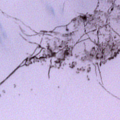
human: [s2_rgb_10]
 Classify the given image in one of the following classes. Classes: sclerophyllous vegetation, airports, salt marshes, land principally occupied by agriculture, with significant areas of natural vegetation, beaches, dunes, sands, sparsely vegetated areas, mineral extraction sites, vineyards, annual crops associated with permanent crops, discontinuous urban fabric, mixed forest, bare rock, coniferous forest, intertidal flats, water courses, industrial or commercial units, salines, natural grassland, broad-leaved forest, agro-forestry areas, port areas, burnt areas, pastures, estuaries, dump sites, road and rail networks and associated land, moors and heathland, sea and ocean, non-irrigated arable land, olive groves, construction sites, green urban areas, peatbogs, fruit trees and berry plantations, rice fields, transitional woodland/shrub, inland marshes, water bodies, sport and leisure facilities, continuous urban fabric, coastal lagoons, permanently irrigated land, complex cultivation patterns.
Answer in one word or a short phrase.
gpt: water bodies